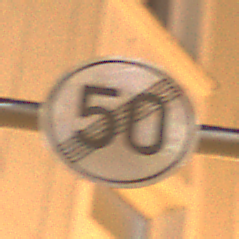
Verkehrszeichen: EndeGeschwindigkeit50
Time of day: Night
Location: Outdoor (Urban)
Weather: Clear
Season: NotSpecified
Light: Artificial